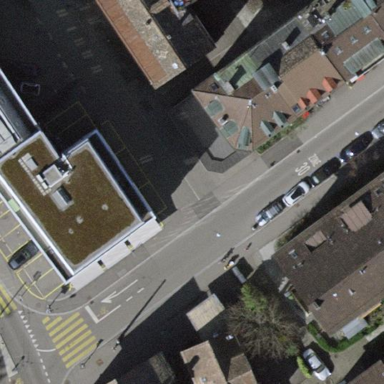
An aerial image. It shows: Office building with flat roof.